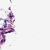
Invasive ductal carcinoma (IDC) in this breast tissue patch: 0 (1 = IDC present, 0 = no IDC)